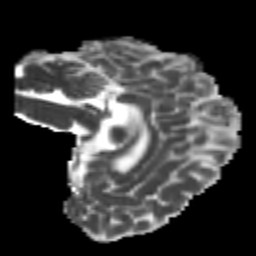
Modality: MD
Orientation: sagittal
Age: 19
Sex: female
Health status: healthy
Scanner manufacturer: philips
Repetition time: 7.476 s
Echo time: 0.08753 s